Interaction volume radius: 10 \u00c5
Interaction volume height: 10 \u00c5
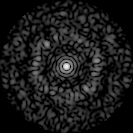
Disorder parameter: 0.8526